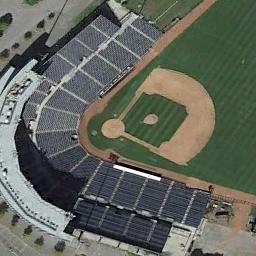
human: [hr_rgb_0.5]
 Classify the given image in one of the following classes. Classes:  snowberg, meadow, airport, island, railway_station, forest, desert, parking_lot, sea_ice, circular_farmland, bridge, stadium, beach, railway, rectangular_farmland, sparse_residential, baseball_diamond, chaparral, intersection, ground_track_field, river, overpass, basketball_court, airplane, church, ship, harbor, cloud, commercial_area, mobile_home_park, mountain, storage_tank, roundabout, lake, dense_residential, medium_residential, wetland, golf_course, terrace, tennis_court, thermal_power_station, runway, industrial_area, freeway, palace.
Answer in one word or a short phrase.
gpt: baseball_diamond